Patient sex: M
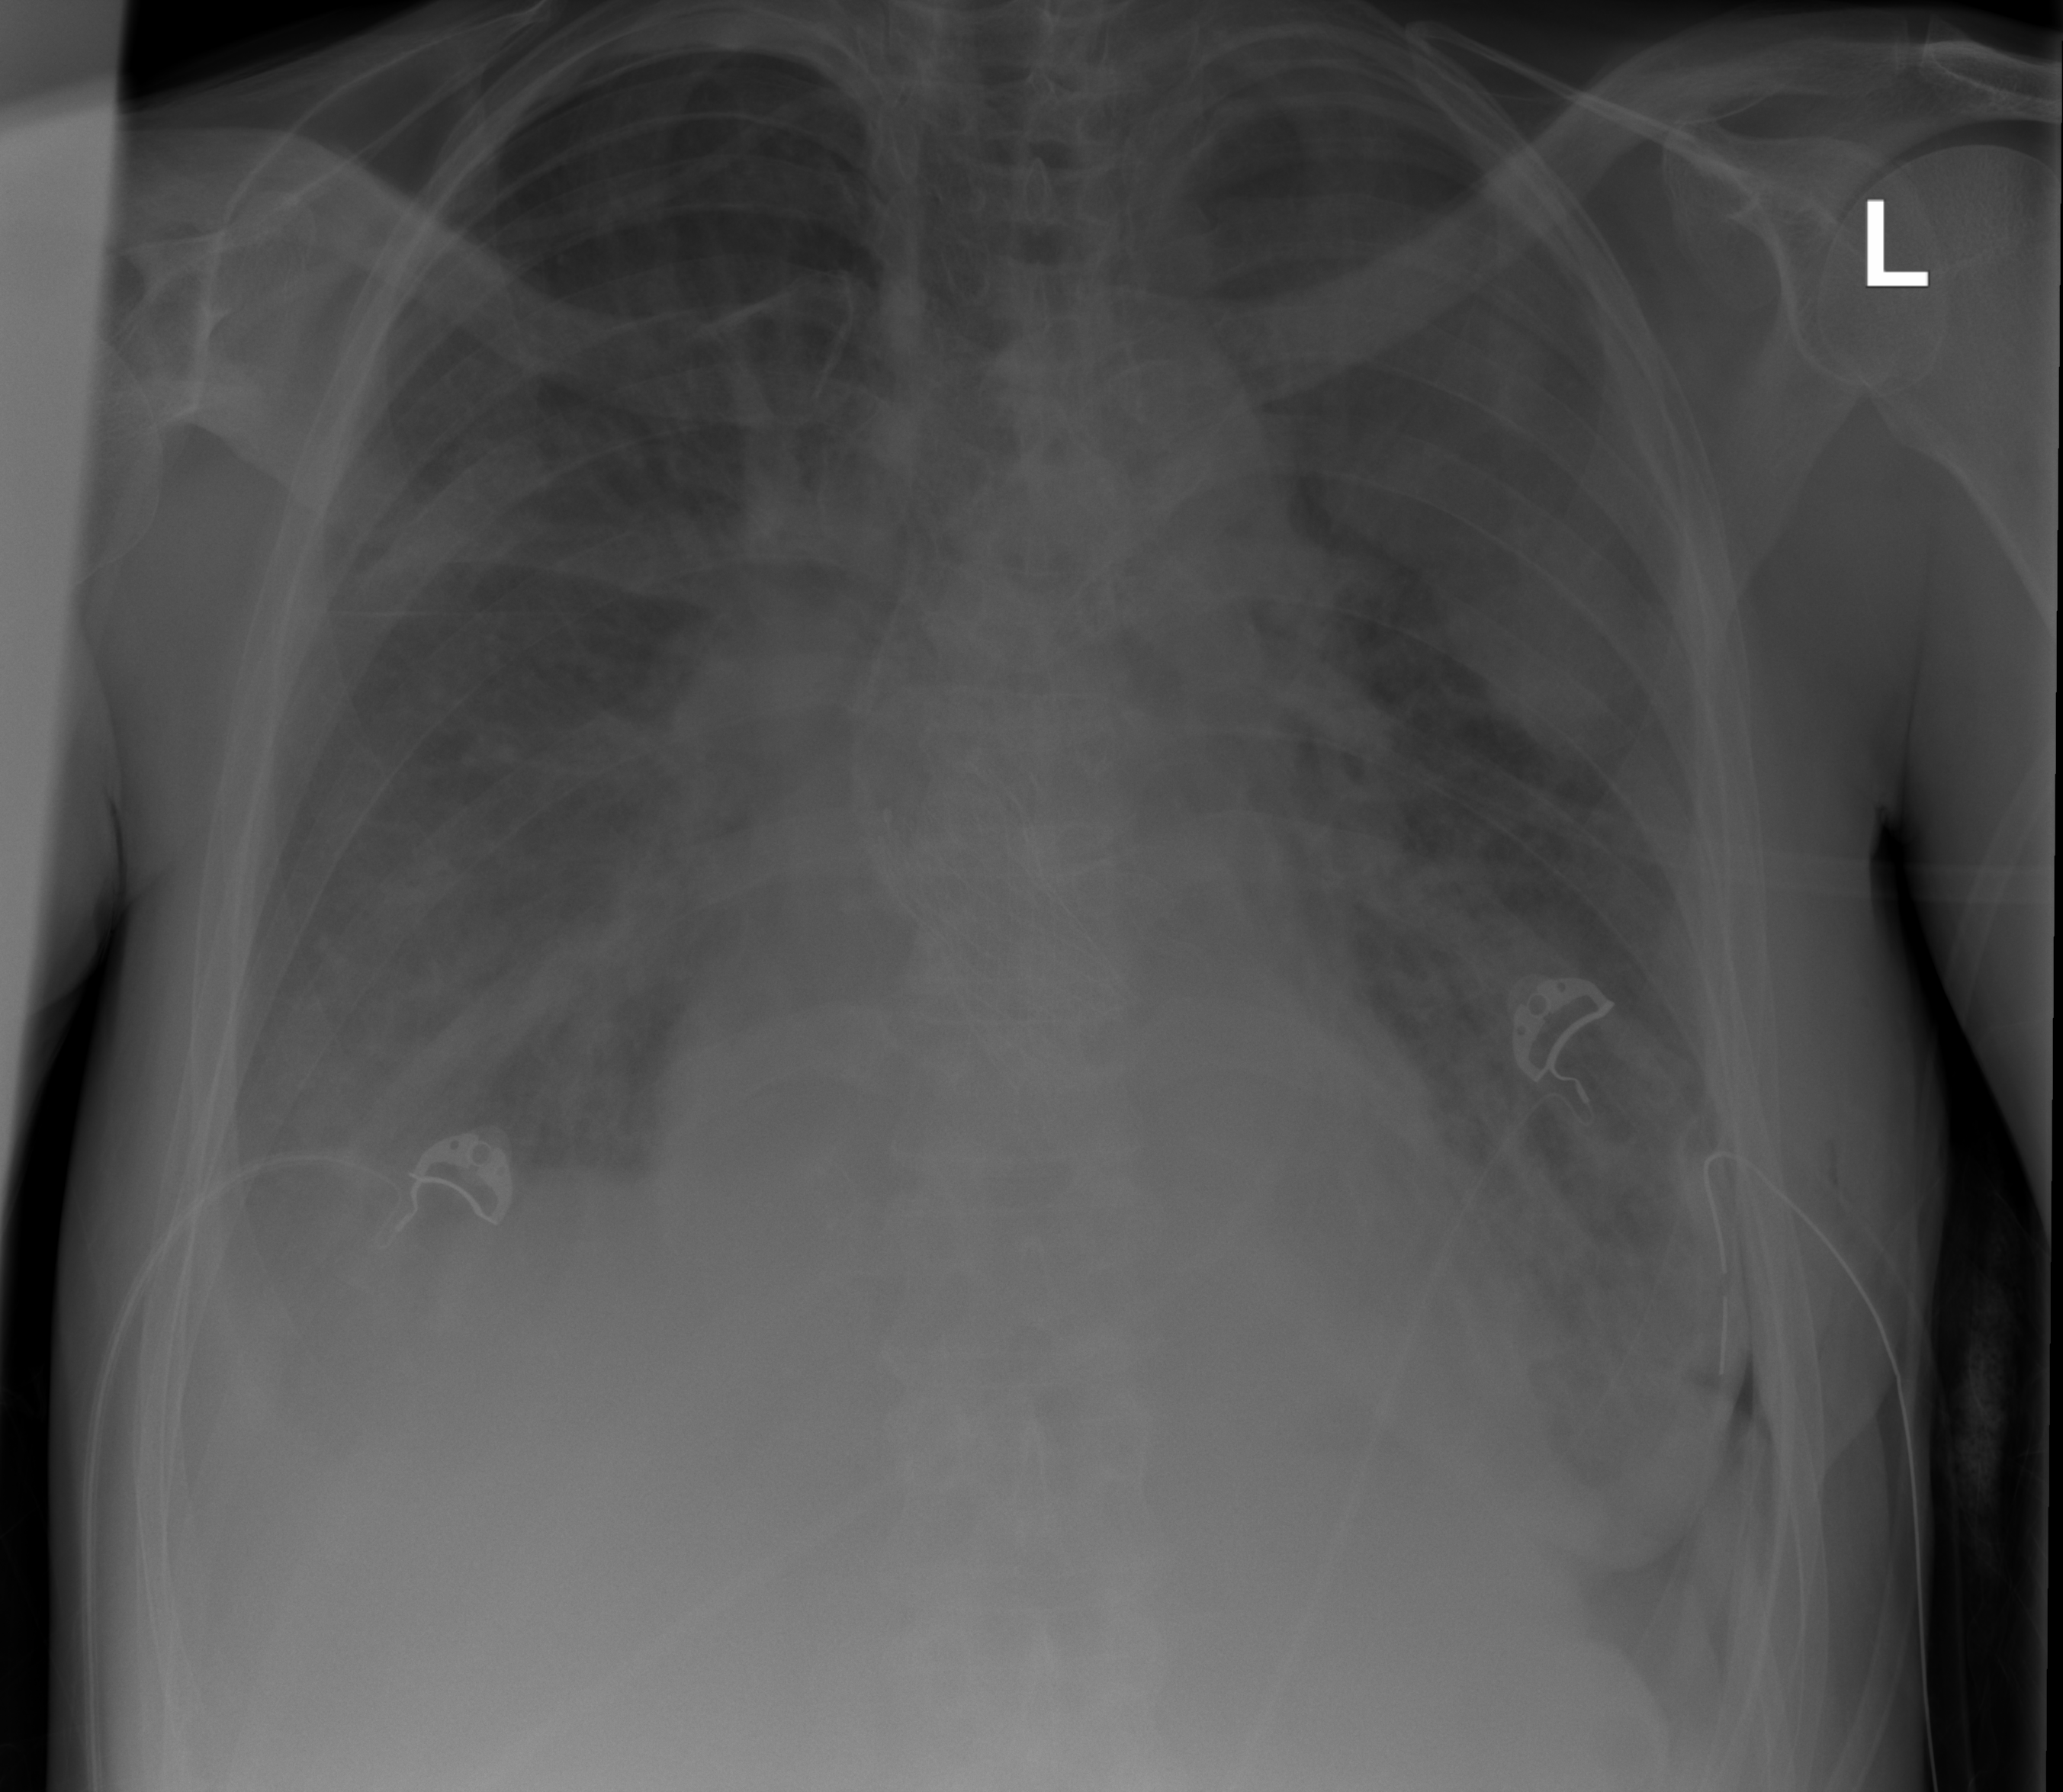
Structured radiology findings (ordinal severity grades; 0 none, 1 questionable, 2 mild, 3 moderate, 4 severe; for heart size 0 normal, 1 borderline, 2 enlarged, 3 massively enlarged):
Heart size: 2
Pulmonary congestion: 2
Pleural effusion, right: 2
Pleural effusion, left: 3
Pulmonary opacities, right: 1
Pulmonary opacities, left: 2
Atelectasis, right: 2
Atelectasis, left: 2